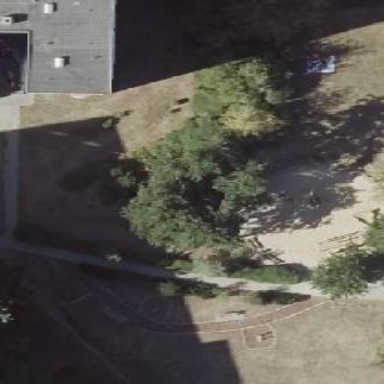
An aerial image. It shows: Playground area for leisure land.